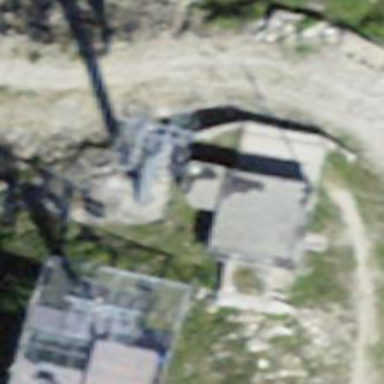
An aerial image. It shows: Pylon for aerialway.